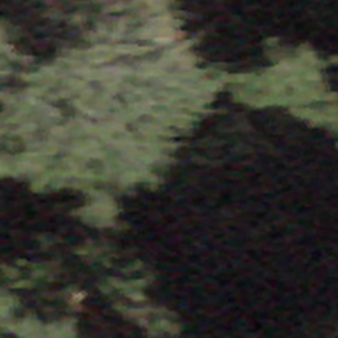
Label: other